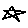
Label: star